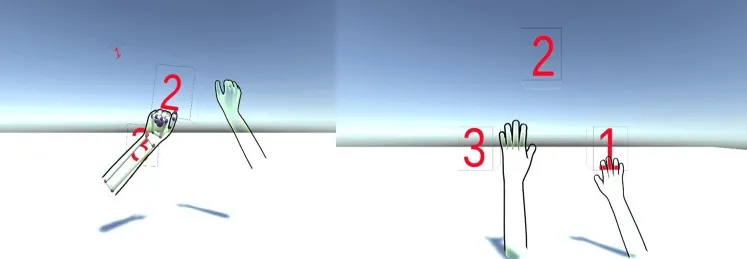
Hand-grasping exercises. These images are screenshots of the game made by the author while the patient does hand exercises.
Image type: chart (chart)